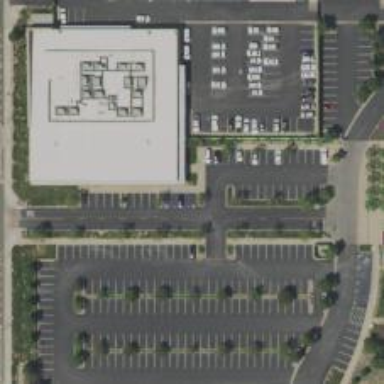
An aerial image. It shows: Parking space.